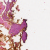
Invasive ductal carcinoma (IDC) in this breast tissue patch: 0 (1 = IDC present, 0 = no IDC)